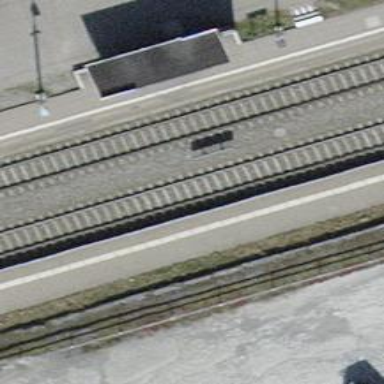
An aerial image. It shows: Stop position for public transport on the railway.